Field crop: maize
Growth stage: 2
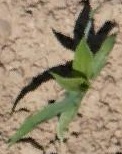
Species: maize